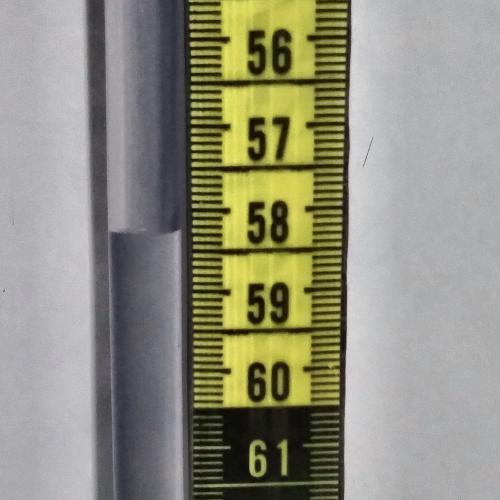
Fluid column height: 58.3 cm